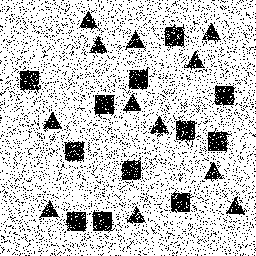
Squares: 12
Triangles: 12
Stars: 0
Total shapes: 24